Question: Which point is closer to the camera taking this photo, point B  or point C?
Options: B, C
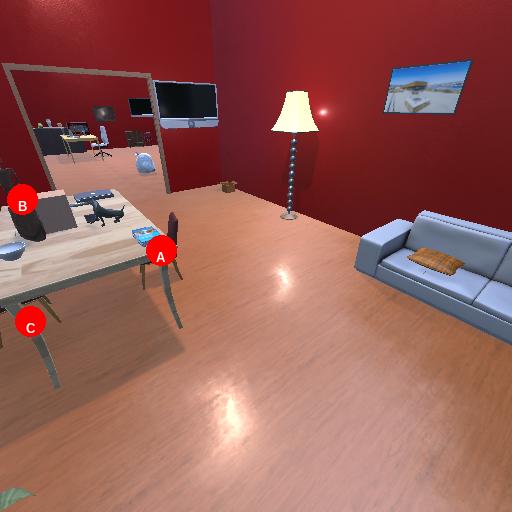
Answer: B